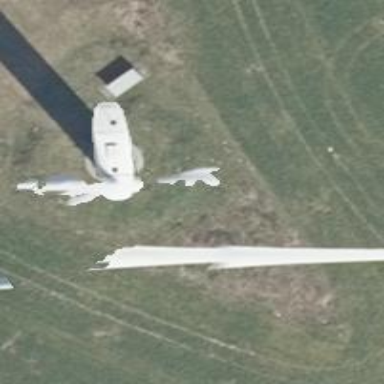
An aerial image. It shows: Wind-powered generator.